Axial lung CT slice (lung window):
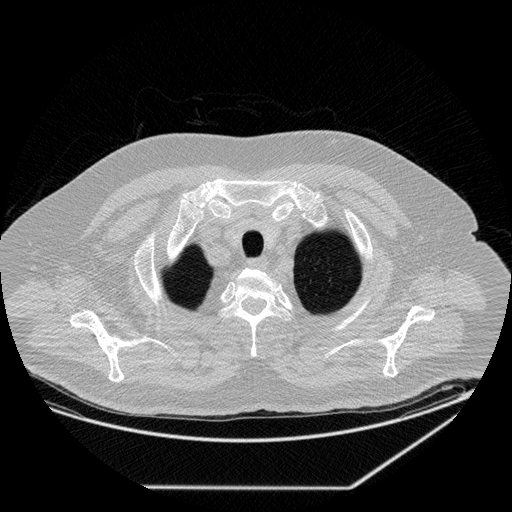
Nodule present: no